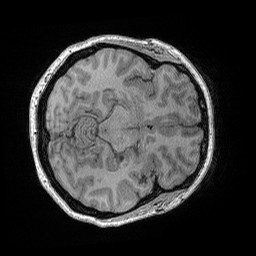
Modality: T1w
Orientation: axial
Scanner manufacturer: siemens
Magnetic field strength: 3 T
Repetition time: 0.02 s
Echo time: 0.00492 s